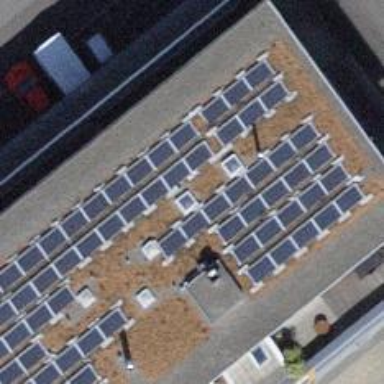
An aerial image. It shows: Solar photovoltaic panel generator.